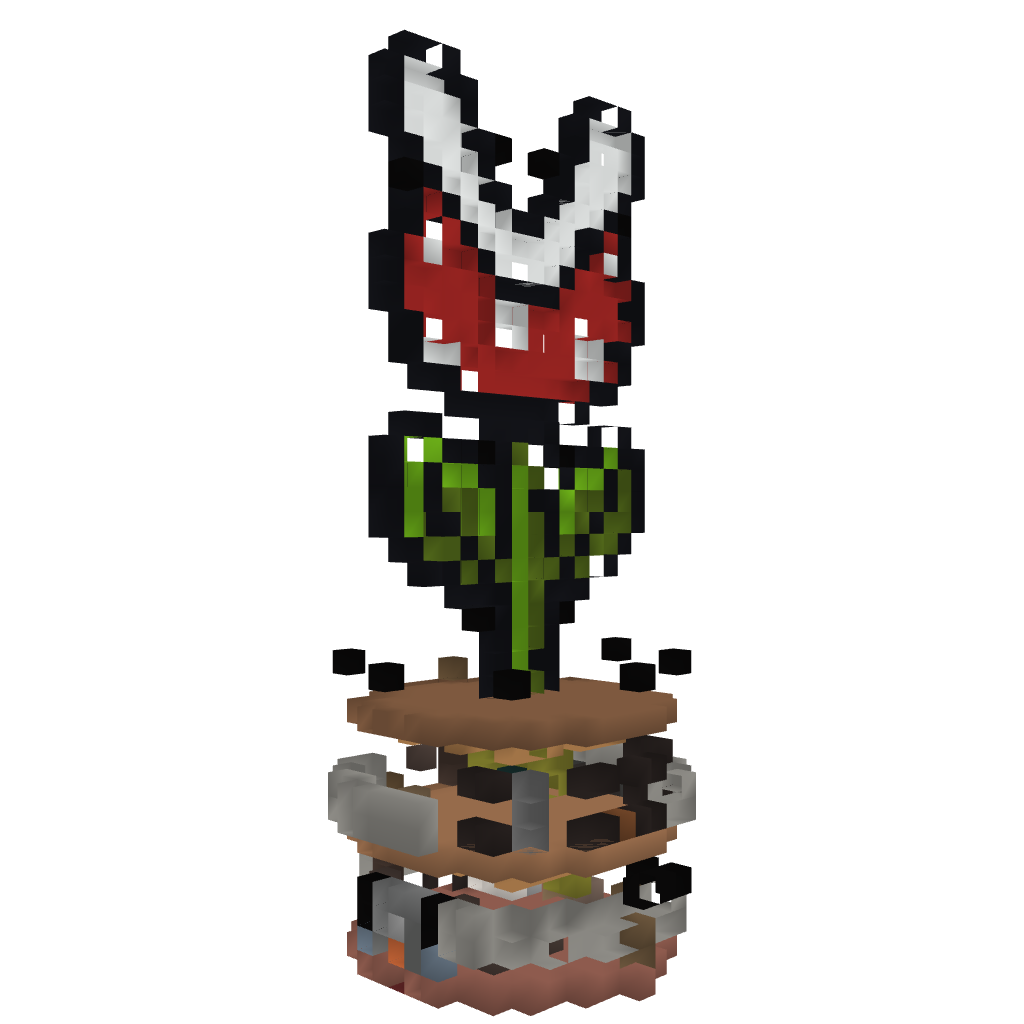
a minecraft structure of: Mario Flower Home